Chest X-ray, PA view. Patient: 39 years old, sex M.
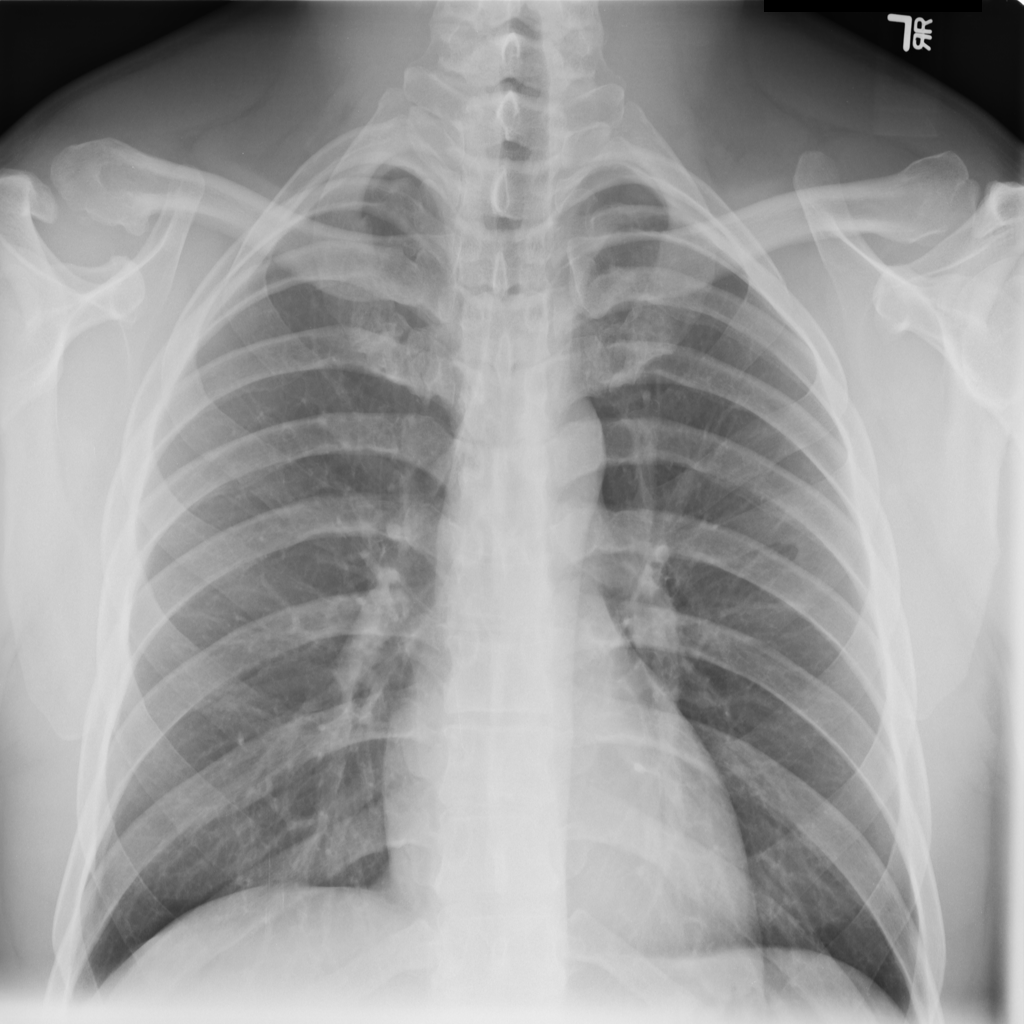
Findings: No Finding